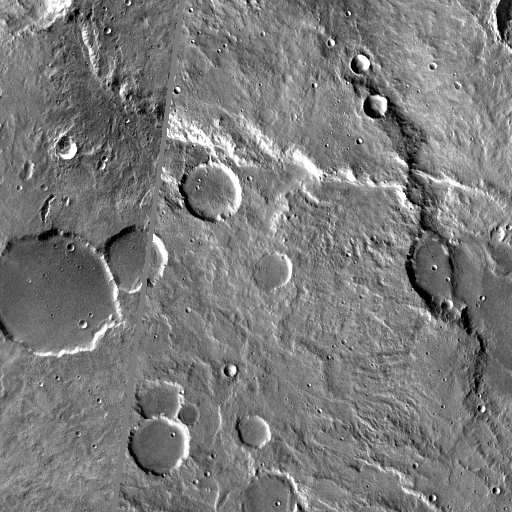
Crater classes present: Background, Other, Layered, Buried